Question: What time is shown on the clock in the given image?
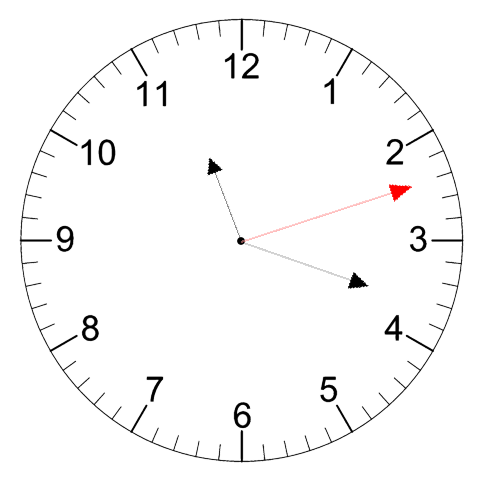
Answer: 11:18:12